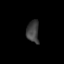
Tissue: lung
Cell type: Epithelial cells
Senescence score: 0.2031
Nuclear area (px): 268
Mean DAPI intensity: 63.343